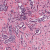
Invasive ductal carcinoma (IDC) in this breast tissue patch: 1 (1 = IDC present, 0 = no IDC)